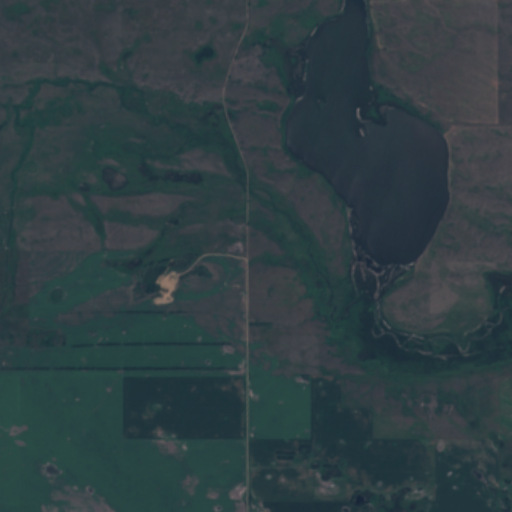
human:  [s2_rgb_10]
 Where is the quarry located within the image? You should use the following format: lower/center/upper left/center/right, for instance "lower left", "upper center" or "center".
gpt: The quarry is located in the center left of the image.
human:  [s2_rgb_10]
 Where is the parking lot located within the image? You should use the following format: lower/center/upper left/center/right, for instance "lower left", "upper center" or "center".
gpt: There is no parking lot in the image.